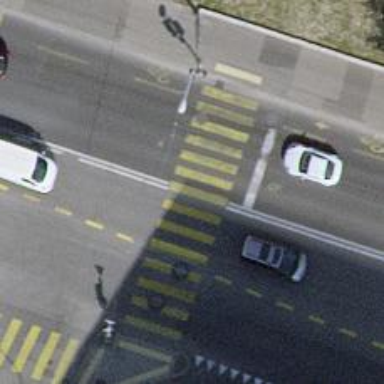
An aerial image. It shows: Secondary road with trolley wires. There is lane for buses on the left and shared busway for cyclists on the left side.